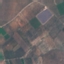
Label: PermanentCrop